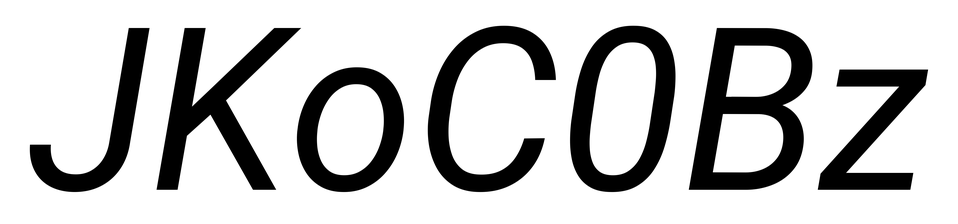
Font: Roboto-Italic_Italic